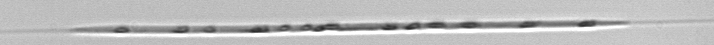
Label: Rhizosolenia